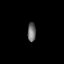
Tissue: prostate
Cell type: T cells
Senescence score: 0.3219
Nuclear area (px): 153
Mean DAPI intensity: 112.229